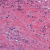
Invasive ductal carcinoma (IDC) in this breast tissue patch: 1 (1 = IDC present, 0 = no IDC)